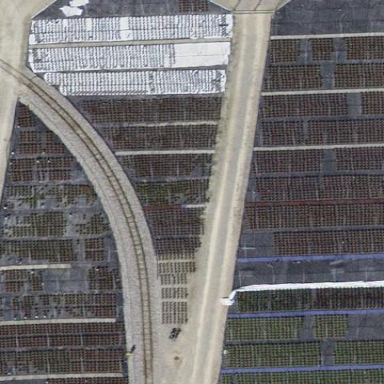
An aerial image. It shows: Plant nursery area.